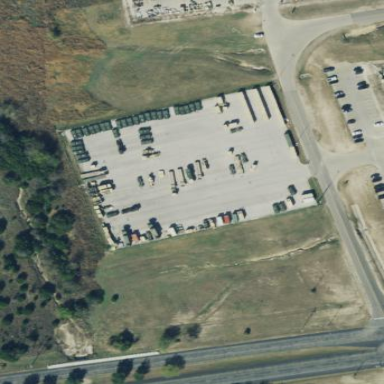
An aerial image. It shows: Fence surrounding military area.